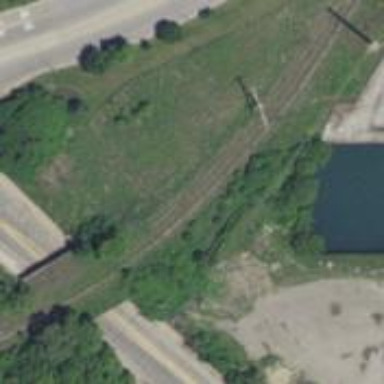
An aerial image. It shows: Abandoned railway.